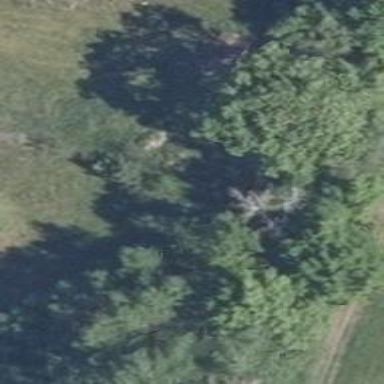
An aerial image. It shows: Beautiful tree in nature.